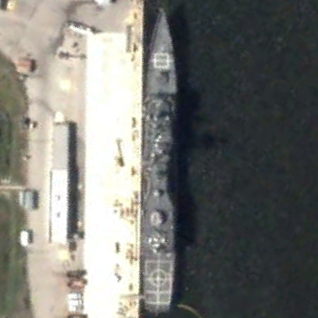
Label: cruiser